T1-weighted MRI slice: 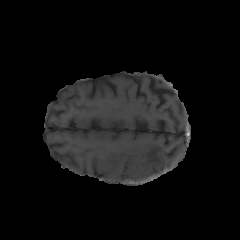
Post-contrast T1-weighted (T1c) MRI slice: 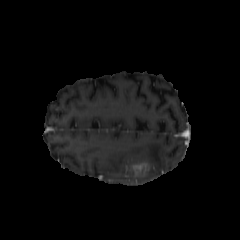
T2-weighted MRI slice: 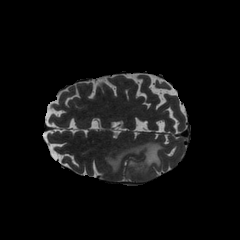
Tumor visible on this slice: yes